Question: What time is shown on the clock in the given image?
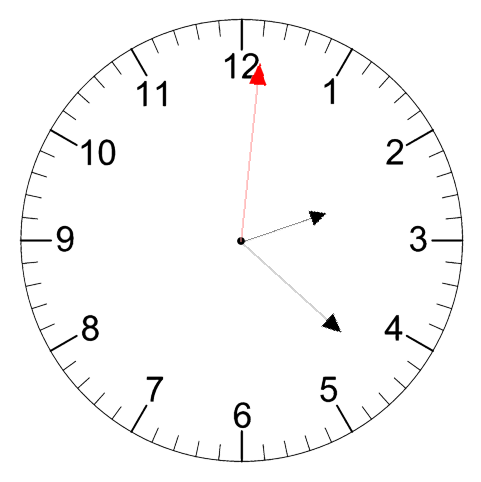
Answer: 02:22:01